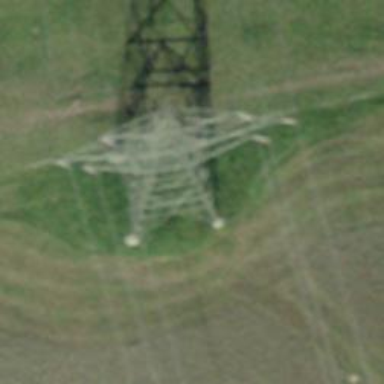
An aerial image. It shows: Power tower.